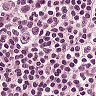
Metastatic tissue present: no